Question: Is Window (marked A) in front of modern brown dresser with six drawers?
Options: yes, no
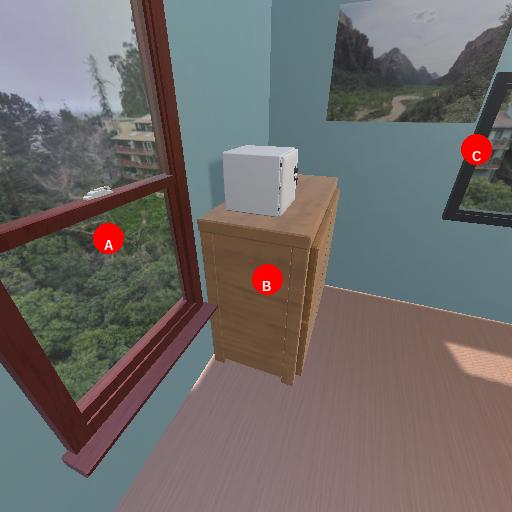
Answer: yes